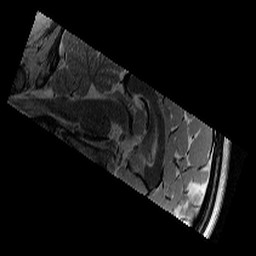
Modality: T2w
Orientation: sagittal
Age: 10
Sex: female
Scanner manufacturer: siemens
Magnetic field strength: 3 T
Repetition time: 9.23 s
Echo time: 0.067 s